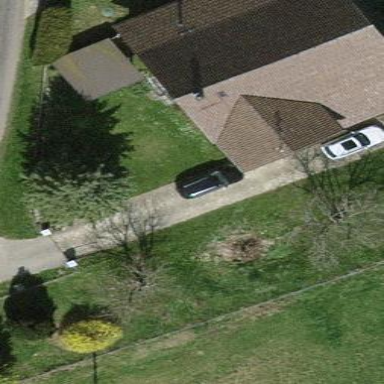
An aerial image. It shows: Simple house.